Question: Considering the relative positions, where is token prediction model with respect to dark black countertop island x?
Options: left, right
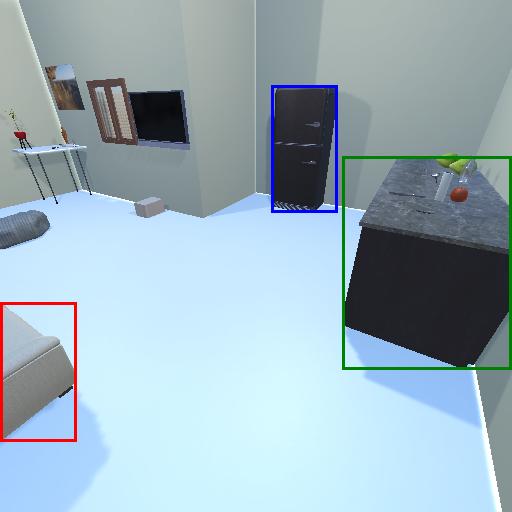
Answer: left